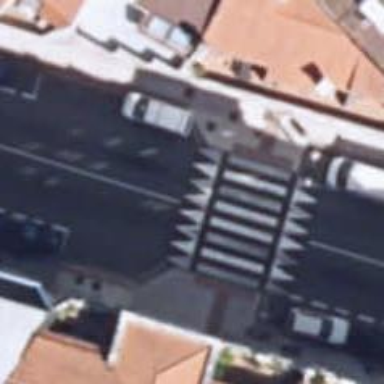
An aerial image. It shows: Marked crossing with visible markings.